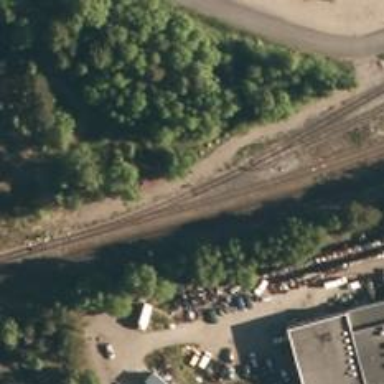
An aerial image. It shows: Railway turnout on the left side.